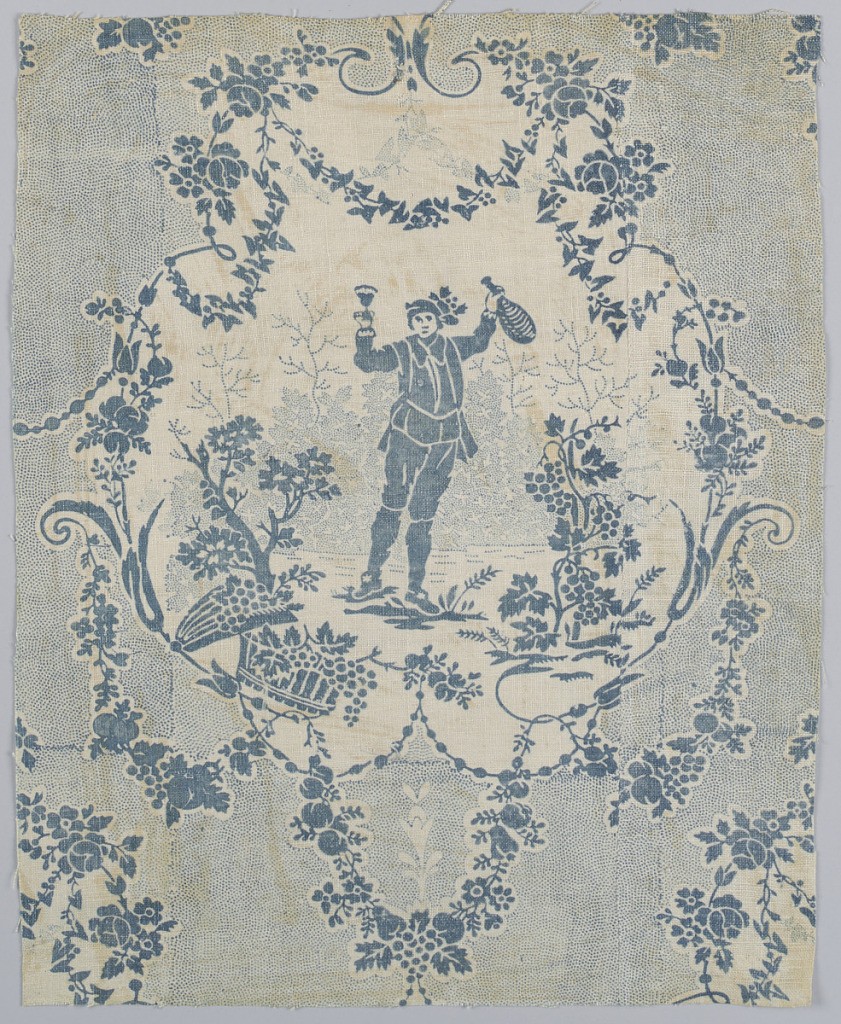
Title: Le Buveur
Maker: Oberkampf & Cie., Jouy-en-Josas, France, 1759–1815
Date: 1770s
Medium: linen warp, cotton weft Technique: block printed on plain weave
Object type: Fragment
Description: Fragment shows a boy with a bottle in one hand and a glass in the other. He is enclosed in a cartouche made of flowering garlands and surrounded by plants and scrolls. In blue on white with a picotage ground.